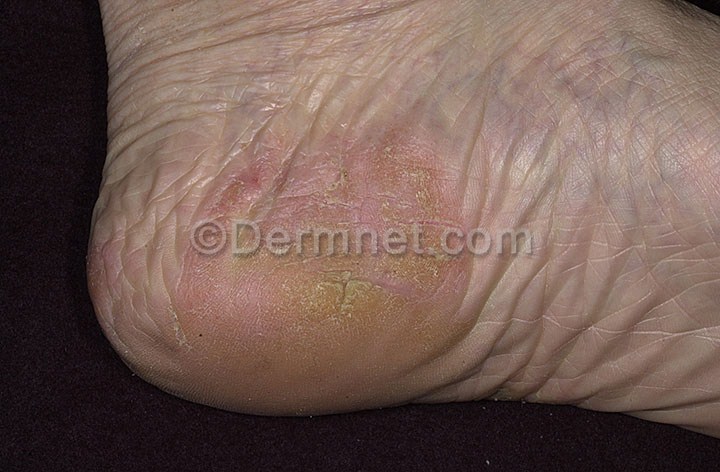
Disease: Atopic Dermatitis Photos